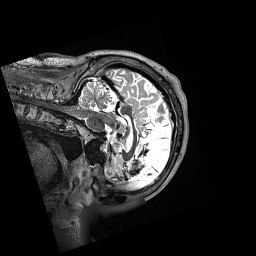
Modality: T2w
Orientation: sagittal
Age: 55
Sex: male